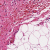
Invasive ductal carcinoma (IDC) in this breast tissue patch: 0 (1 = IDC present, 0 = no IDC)